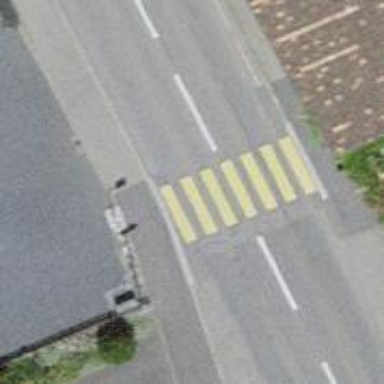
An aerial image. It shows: Uncontrolled zebra crossing on the road.